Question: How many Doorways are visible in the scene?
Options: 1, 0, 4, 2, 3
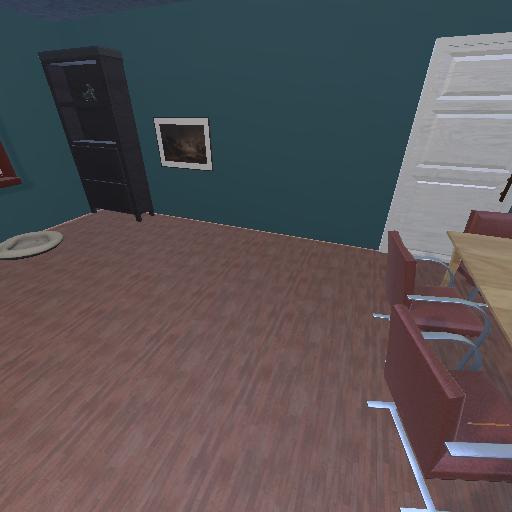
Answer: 1